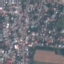
Land use / land cover class: Residential